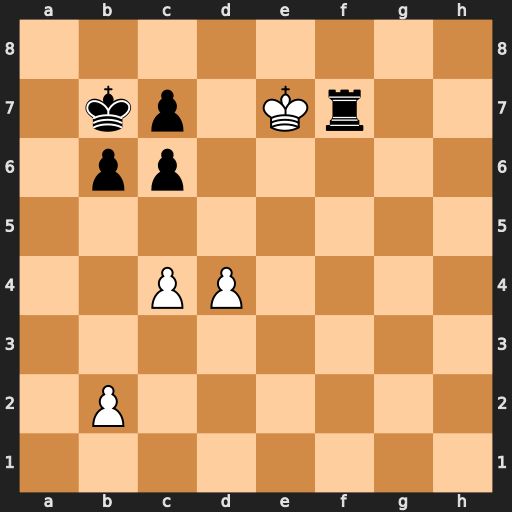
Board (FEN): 8/1kp1Kr2/1pp5/8/2PP4/8/1P6/8
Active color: w
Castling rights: -
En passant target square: -
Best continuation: Kxf7 Ka6 Ke6 c5 dxc5 bxc5 Kd5 Ka5 Kxc5 Ka4 b4